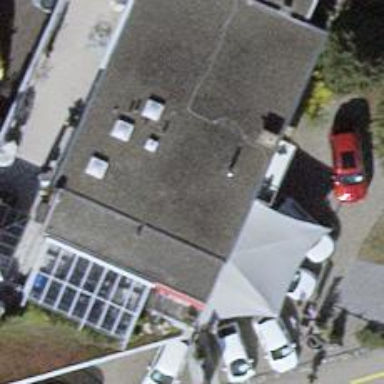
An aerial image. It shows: Car repair shop.